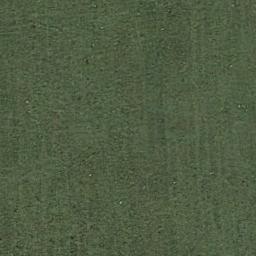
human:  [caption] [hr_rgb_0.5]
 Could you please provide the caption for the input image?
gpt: This meadow has a vertical striped texture and dense grasses .

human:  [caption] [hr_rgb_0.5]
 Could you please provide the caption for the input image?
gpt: The entire image is dominated by grass .

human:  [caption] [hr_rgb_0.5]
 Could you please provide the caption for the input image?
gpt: A large lush green meadow covered with green grass .

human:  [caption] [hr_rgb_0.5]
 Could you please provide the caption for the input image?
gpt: The grass is even on the meadow .

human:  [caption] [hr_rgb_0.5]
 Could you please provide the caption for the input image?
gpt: A dense meadow with many green grass .